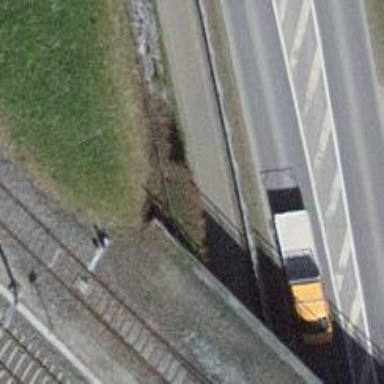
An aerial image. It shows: Asphalt path.